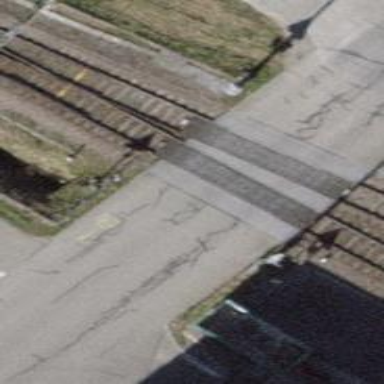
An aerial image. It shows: Level crossing at the railway with full barrier.